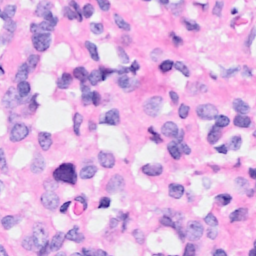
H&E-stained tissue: Breast